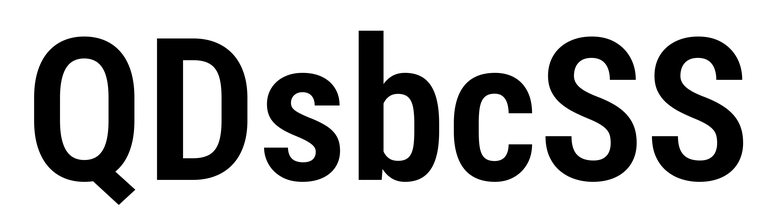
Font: Roboto_Condensed_SemiBold